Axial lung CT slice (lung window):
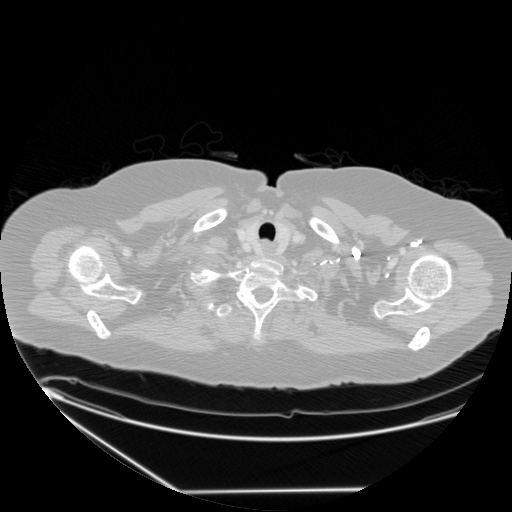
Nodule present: no